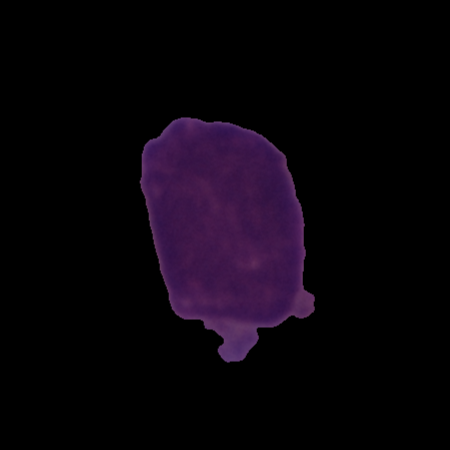
Label: cancer